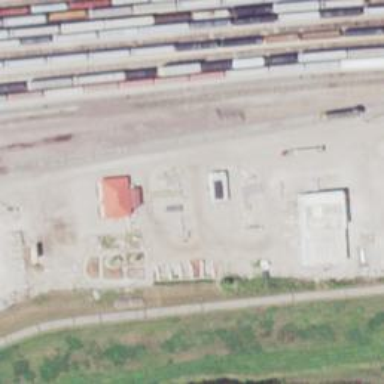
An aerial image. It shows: Railway siding for service.